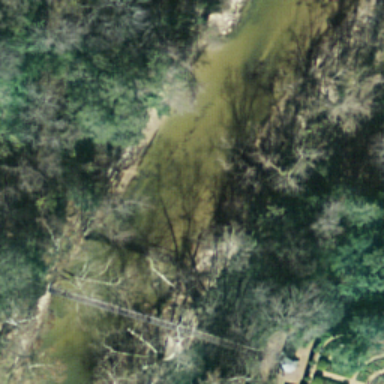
It is a river with a dense forest on both banks of the river .